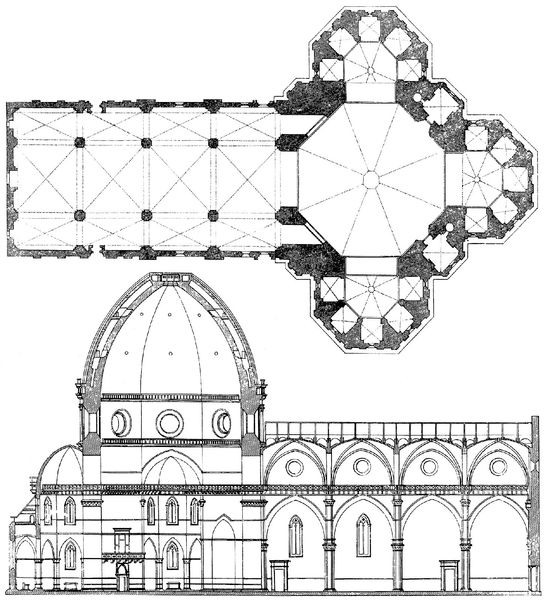
Titel: S. Maria del Fiore in Florenz
Künstler: Filippo Brunelleschi
Standort: Florenz, S. Reparata (EU - I - Toskana)
Schlagwörter: fenster, pfeiler, schwarz, skizze, stützen, säule, säulen, weiss, zeichnung, dach, gebäude, architektur, kirche, drei, gotik, kreis, rund, schiff, schiffe, ansicht, bogen, fassade, italien, zwei, weis, joche, kuppel, balken, bögen, vier, eingang, gewölbe, höhe, kreuz, dom, schnitt, entwurf, altar, hauptschiff, gesims, mittelschiff, gotisch, kanzel, kreuzgewölbe, seitenschiff, spitzbogen, spitzbögen, mauern, apsis, florenz, chor, plan, querschnitt, masswerk, fesnter, basilika, grundriss, aufriss, duomo, apsiden, kapellen, seitenschiffe, vierung, seitenkapellen, kreuzform, kappelle, bruneleschi, gewälbe, gebude, kappellen, gotisiert, grundriss schwarz weiss architekt, kirche dom kathedrale, kathedarlae, bogen säule, dach fenster, spitzebogen, fundfenster